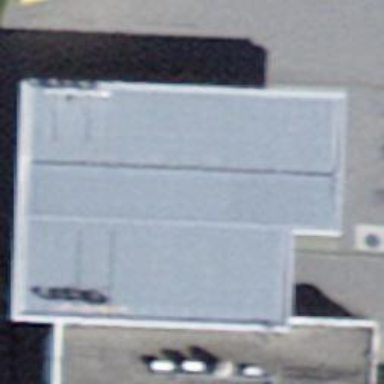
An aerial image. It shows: Fuel station.